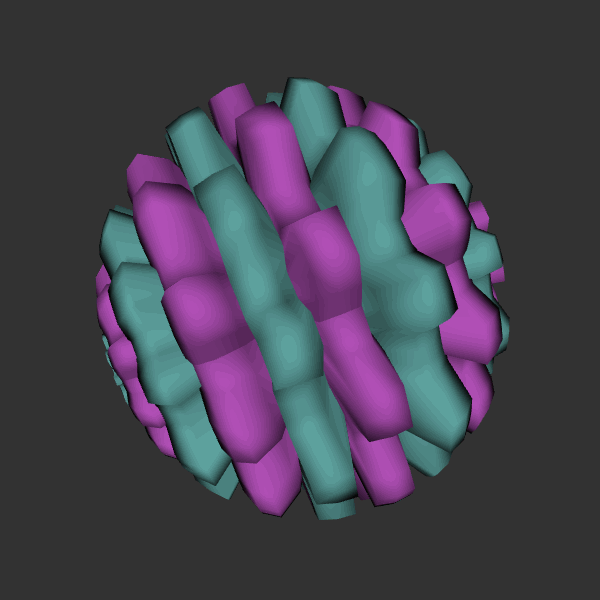
Background: dark